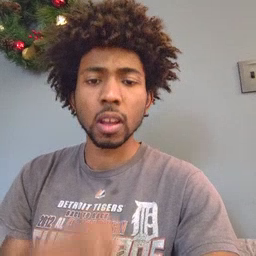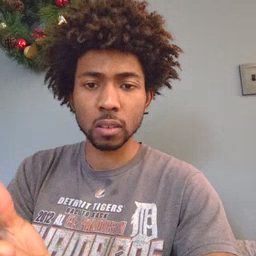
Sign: give